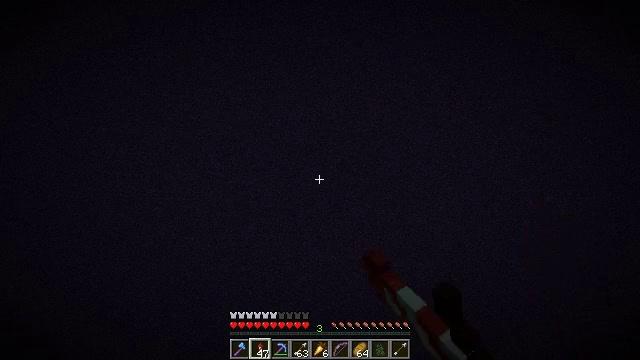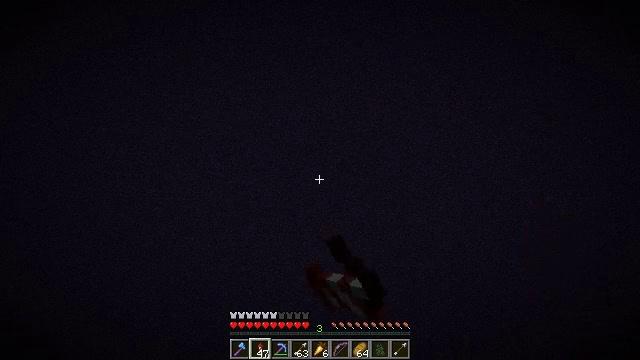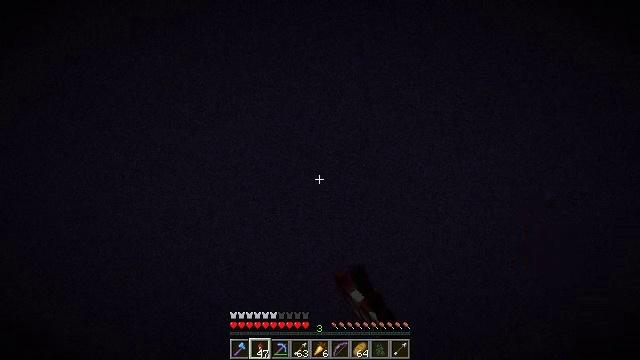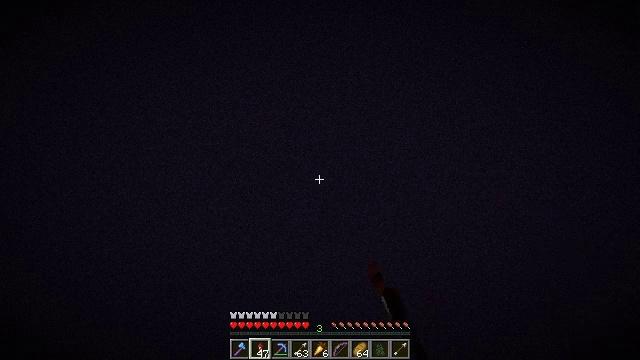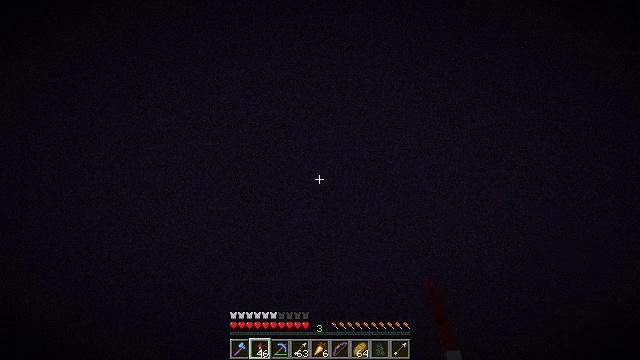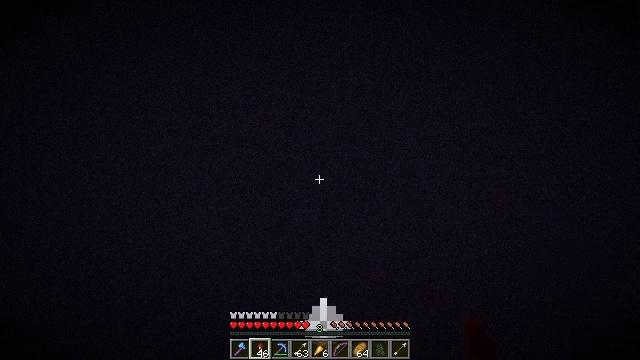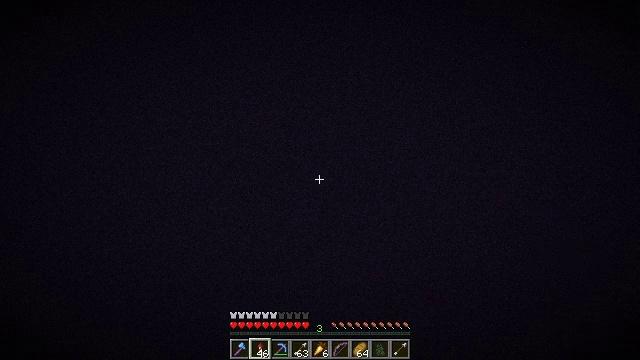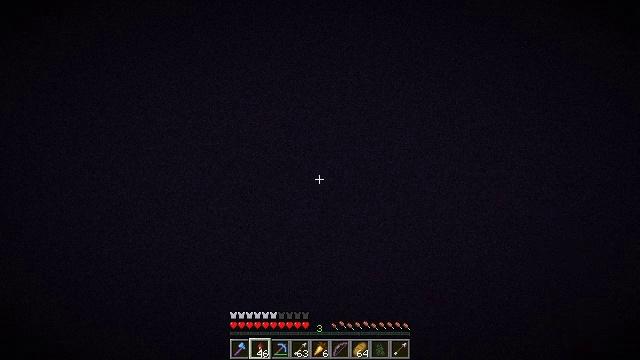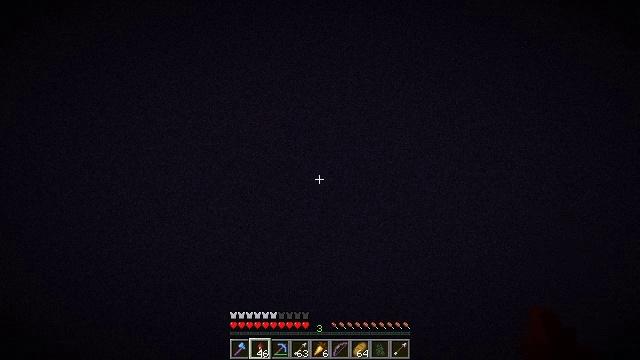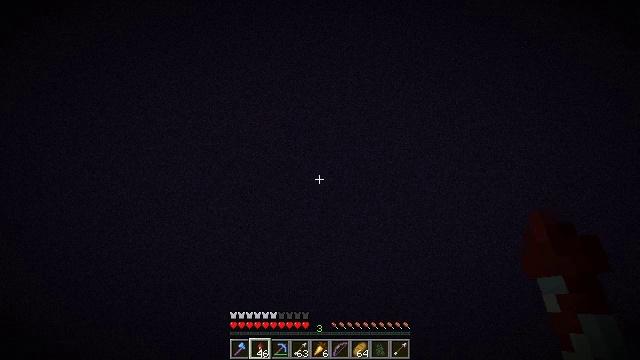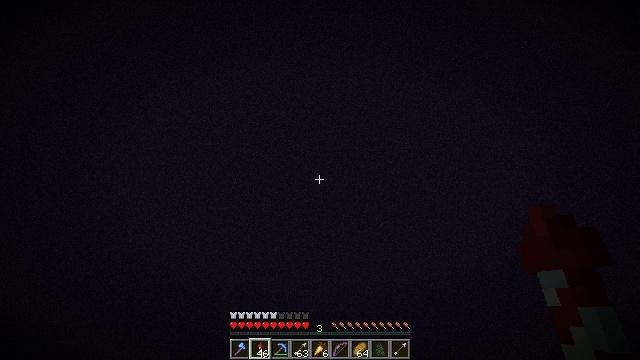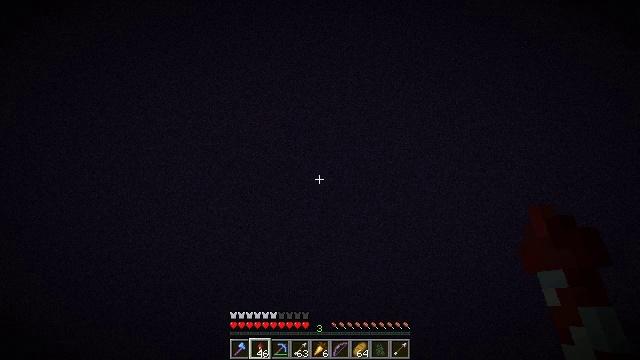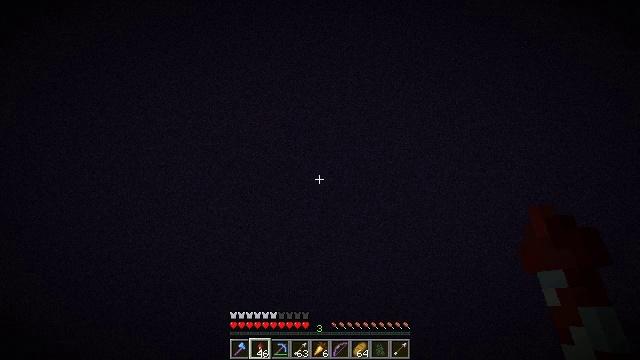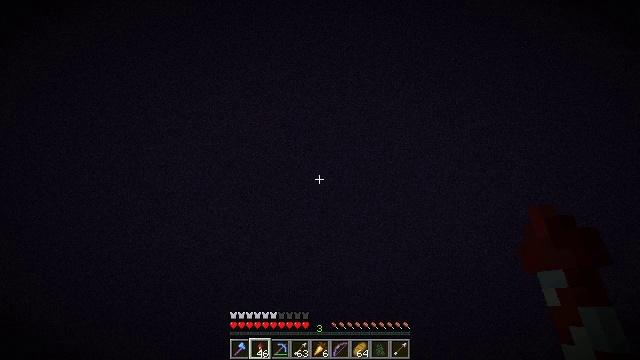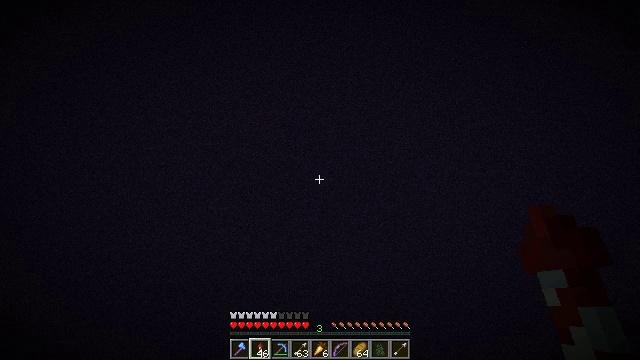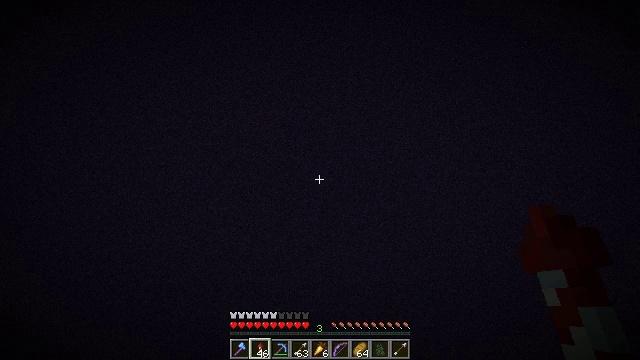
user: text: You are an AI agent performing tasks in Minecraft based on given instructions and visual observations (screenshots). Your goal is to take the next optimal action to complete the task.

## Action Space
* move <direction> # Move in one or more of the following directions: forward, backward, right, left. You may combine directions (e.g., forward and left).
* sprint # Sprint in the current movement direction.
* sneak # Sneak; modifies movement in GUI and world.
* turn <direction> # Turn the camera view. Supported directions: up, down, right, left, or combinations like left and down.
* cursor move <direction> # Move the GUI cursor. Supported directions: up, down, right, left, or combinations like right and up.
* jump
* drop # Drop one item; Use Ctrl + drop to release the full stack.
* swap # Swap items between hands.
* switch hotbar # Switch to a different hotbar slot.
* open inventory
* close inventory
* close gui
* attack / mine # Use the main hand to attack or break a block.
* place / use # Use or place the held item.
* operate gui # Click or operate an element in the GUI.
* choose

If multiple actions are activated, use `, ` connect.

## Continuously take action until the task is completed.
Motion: motion action
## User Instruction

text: Remove a firework rocket from the inventory.
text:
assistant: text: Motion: move forward, sprint, use / place, jump
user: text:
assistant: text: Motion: move forward, sprint, jump
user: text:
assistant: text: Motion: move forward, sprint, jump
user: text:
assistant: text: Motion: move forward, sprint, jump
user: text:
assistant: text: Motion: move forward, sprint, jump
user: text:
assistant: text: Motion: move forward, sprint, jump
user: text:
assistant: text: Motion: move forward, sprint, jump
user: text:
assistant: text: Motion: move forward, sprint, jump
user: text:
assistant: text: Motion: move forward, sprint, jump
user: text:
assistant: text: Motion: move forward, sprint, jump
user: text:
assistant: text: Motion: move forward, sprint, jump
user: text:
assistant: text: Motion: move forward, sprint, jump
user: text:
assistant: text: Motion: move forward, sprint, jump
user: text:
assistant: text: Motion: move forward, sprint, jump
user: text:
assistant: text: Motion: move forward, sprint, jump
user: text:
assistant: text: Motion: move forward, sprint, jump
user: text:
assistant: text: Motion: move forward, sprint, jump
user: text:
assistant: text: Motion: move forward, sprint, jump
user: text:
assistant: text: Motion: move forward, sprint, jump
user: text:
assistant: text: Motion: move forward, sprint, jump
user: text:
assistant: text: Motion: move forward, sprint, jump
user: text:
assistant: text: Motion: move forward, sprint, jump
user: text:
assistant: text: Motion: move forward, sprint, jump
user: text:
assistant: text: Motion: move forward, sprint, jump
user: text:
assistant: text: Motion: move forward, sprint, jump
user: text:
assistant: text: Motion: move forward, sprint, jump
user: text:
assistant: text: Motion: move forward, sprint, jump
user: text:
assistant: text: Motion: move forward, sprint, jump
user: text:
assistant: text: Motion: move forward, sprint, jump
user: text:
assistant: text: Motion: move forward, sprint, jump